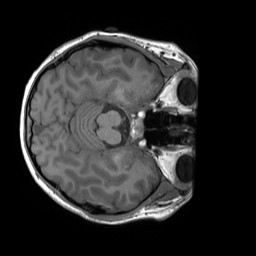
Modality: T1w
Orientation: axial
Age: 20
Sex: female
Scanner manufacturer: siemens
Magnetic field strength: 3 T
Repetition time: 1.8 s
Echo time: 0.00232 s